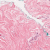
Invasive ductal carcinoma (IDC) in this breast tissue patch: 0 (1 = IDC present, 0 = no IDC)